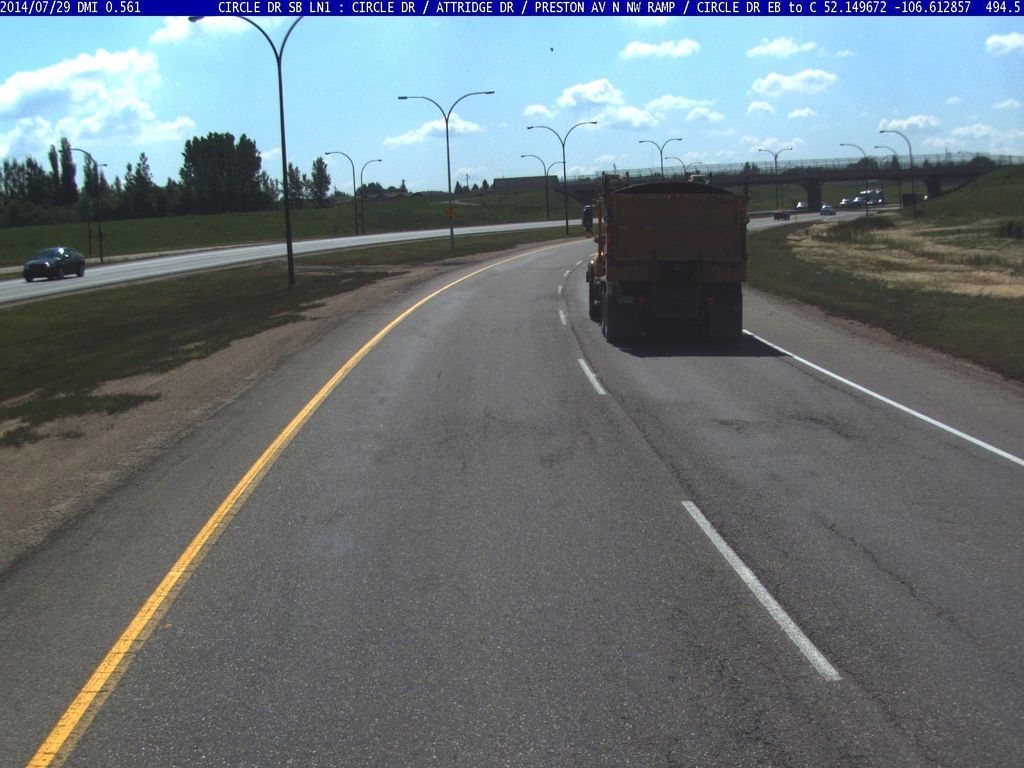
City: saskatoon